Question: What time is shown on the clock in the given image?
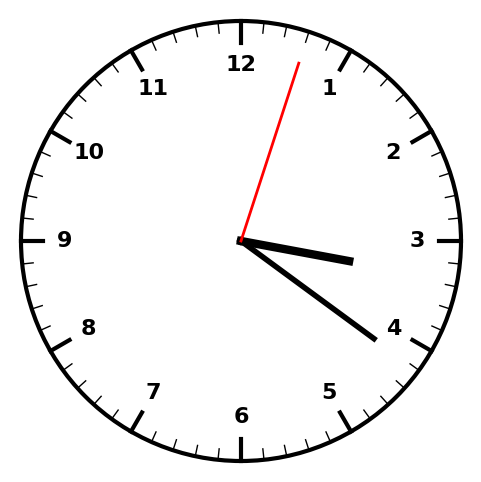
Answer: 03:21:03